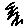
Label: zigzag